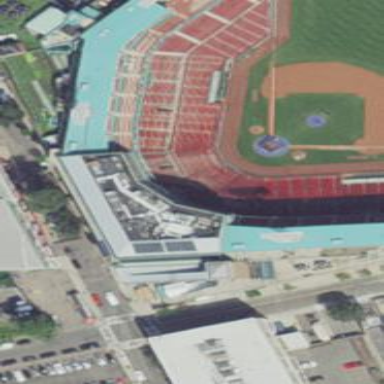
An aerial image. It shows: Stadium.